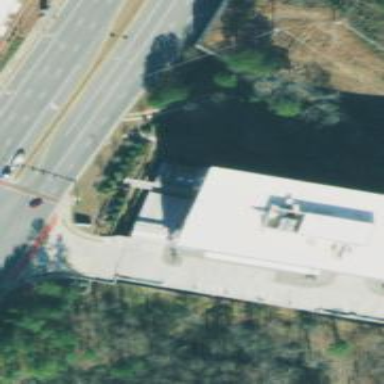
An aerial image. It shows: Office building.